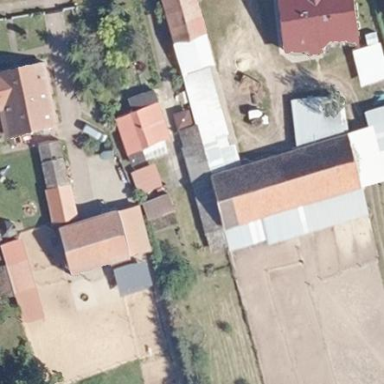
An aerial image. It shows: Building with gabled roof.